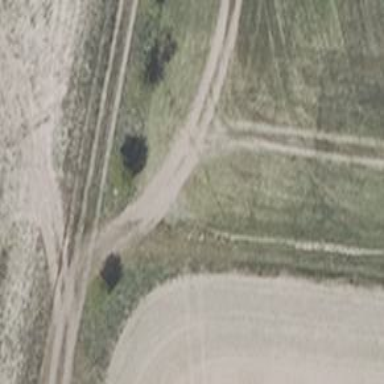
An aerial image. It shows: Track with grade3 tracktype.